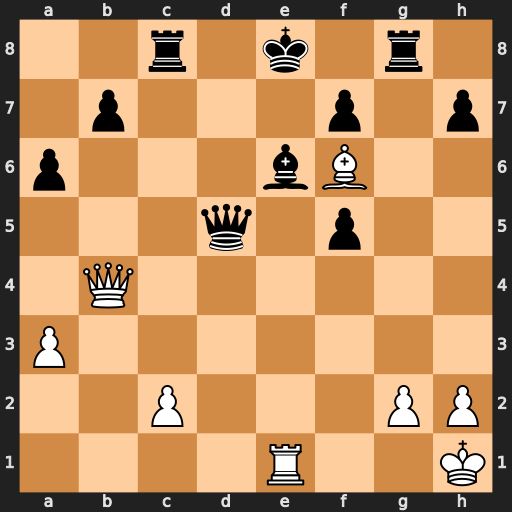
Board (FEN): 2r1k1r1/1p3p1p/p3bB2/3q1p2/1Q6/P7/2P3PP/4R2K
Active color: w
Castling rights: -
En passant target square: -
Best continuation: Qe7#